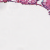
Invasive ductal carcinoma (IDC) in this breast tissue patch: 0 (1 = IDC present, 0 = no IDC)